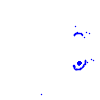
Particle: proton